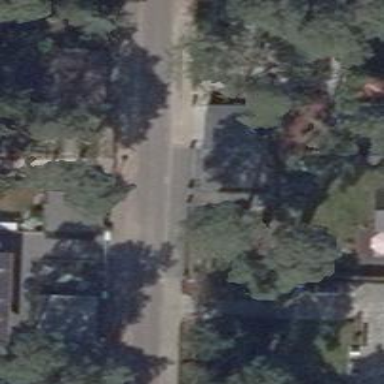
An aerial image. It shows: Driveway.